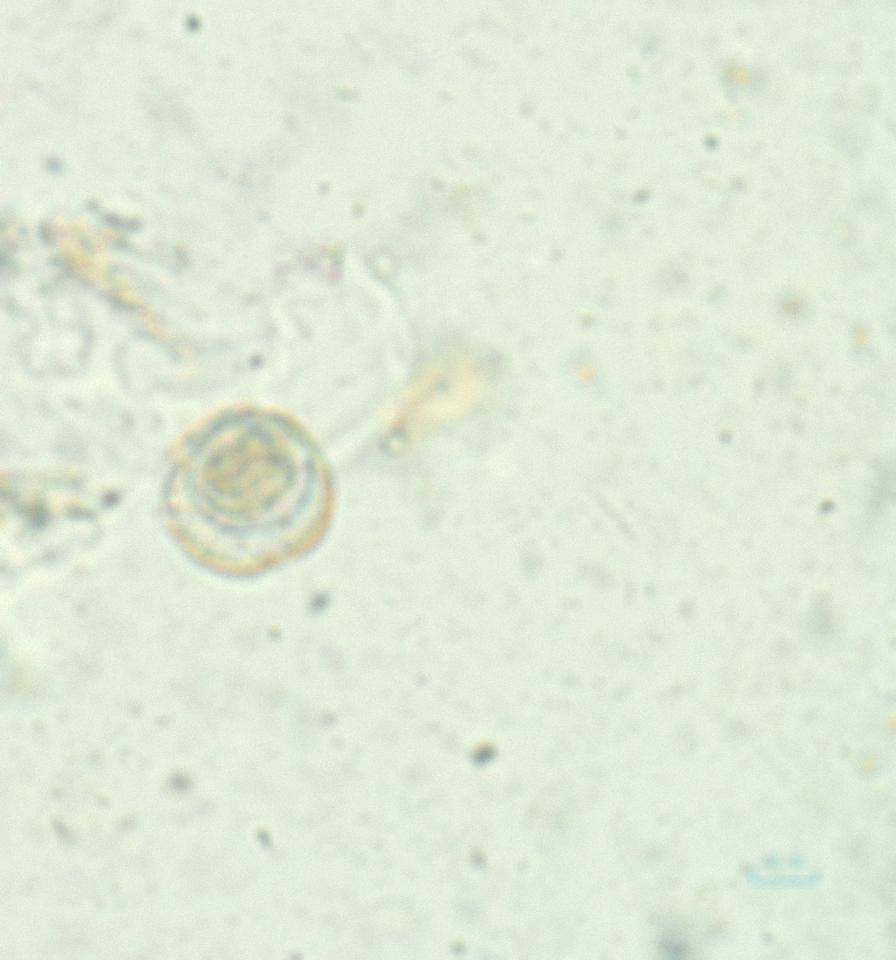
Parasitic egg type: Hymenolepis nana